Question: I've read thoroughly about AdomdConnection but can't find how to set the Connection Timeout in my connection string.
My current connection string is as follows:
'''
Data Source=MySSAS;Initial Catalog=MyCatalog
'''
But no matter what I do, any variation of 'Connection Timeout', 'ConnectionTimeout', 'Connect Timeout' or 'ConnectTimeout' doesn't seem to change my connection (<URL>
I observe the connection properties in my debugger and always see the getter value of the 'ConnectionTimeout' as 0:

Needles to say that the property has no setter.
Does anyone know how to set it? I'm only interested in the connection timeout, not command timeout.
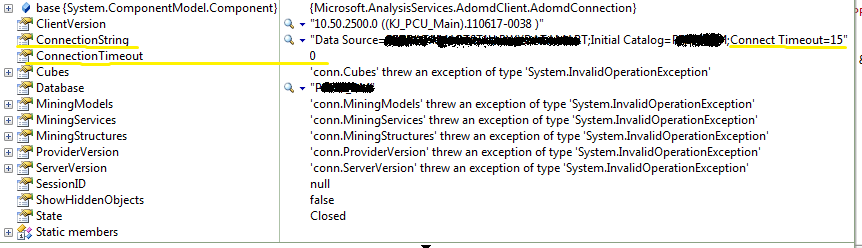
Answer: I found the answer over at <URL>:
In msmdsrv.ini:
<InitialConnectTimeout>10</InitialConnectTimeout>
Perhaps you can verify what SQL does by running a trace when you connect:

'Connection Timeout = 0'
Also dont forget you could resort to pinging the server for a minute as an alternative to the Connection Timeout setting.